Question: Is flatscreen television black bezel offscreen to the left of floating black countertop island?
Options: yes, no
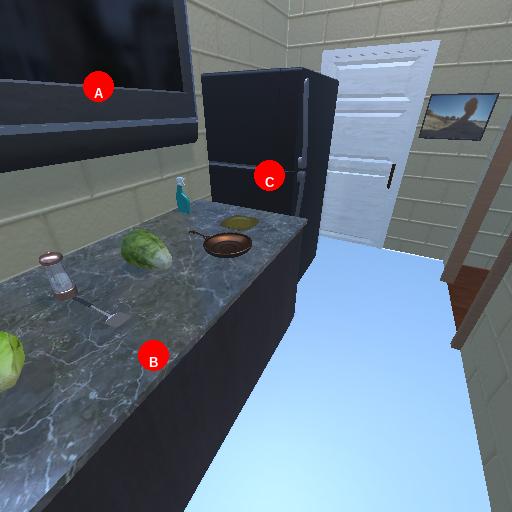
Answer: yes